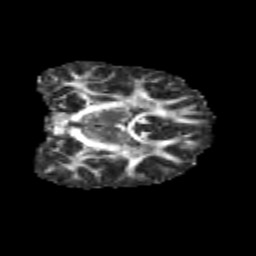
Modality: FA
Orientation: coronal
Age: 13
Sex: male
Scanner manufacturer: siemens
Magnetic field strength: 3 T
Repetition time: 3.8 s
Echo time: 0.07 s